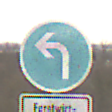
Verkehrszeichen: VorgeschriebeneFahrtrichtungLinks
Zusatzzeichen unten: BesondereFahrzeugeUndTransportgueter7
Umgebung: Outdoor, Nature
Tageszeit: Midday
Wetter: Overcast
Licht: Natural
Jahreszeit: NotSpecified
Kontrast: LowContrast